Field crop: maize
Growth stage: 2
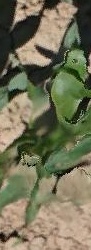
Species: maize